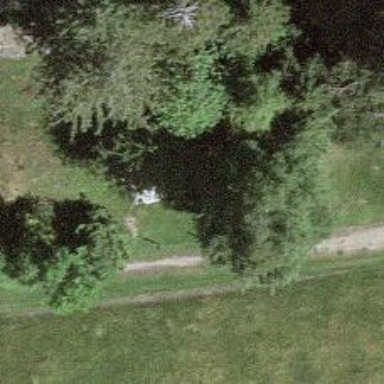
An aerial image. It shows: Picnic site for tourists.